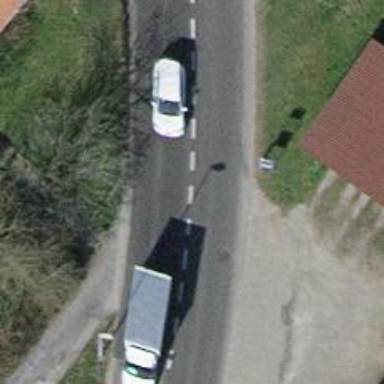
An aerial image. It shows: Public transport stop position.